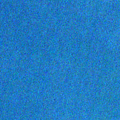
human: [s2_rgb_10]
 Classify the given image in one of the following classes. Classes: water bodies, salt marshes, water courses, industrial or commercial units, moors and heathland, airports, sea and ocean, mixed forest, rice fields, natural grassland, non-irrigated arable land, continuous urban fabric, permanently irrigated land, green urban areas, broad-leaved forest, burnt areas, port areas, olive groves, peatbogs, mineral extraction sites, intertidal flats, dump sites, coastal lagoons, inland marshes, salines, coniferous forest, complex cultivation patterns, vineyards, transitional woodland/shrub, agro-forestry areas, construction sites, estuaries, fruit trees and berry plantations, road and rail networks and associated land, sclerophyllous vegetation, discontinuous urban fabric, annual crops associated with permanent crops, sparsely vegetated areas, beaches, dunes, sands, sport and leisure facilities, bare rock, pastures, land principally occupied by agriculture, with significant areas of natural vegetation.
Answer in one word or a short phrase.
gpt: sea and ocean